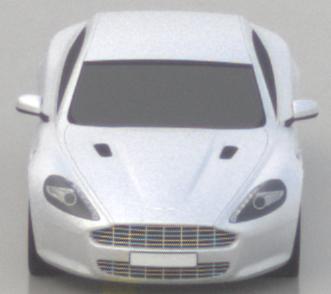
Make: Aston Martin
Model: Rapide
Detailed model: Rapide
Model produced from: 2010/03
Model produced until: 2013/07
Doors: 5
Color: white
Road condition: wet road
Daytime: midday
Contrast: low contrast